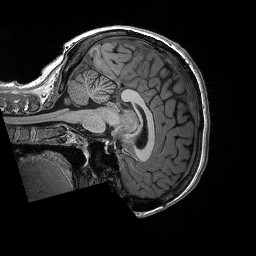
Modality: T1w
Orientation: sagittal
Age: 35
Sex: female